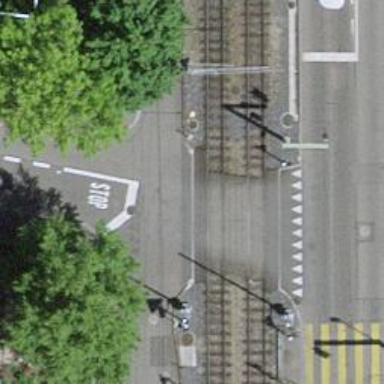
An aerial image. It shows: Railway level crossing.